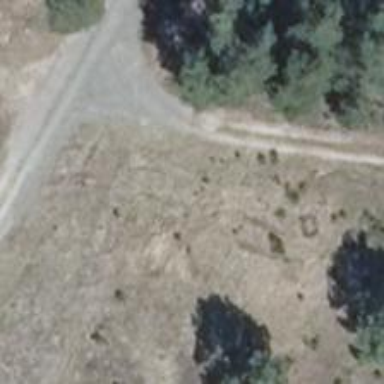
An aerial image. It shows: Track road with grade3 tracktype.